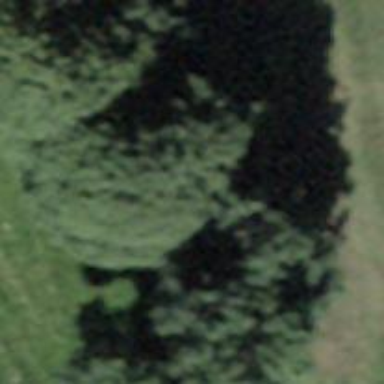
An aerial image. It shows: Row of trees in natural setting.